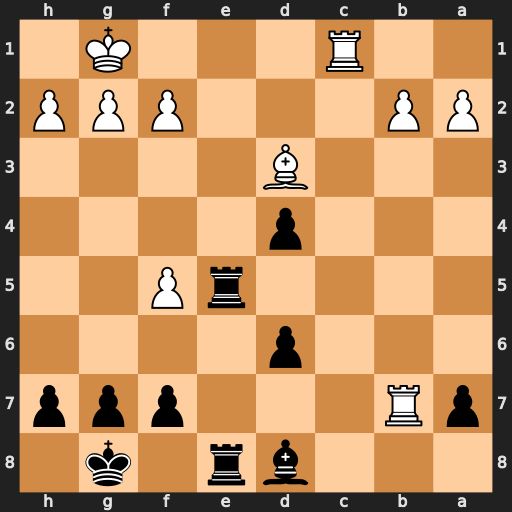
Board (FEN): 3br1k1/pR3ppp/3p4/4rP2/3p4/3B4/PP3PPP/2R3K1
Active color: b
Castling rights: -
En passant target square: -
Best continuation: Re1+ Rxe1 Rxe1+ Bf1 d3 Rb8 Kf8 Rb3 d2